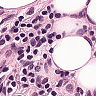
Metastatic tissue present: yes